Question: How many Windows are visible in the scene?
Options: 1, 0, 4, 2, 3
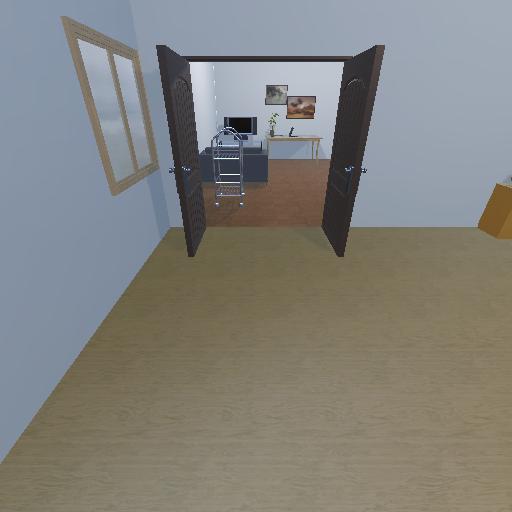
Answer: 1